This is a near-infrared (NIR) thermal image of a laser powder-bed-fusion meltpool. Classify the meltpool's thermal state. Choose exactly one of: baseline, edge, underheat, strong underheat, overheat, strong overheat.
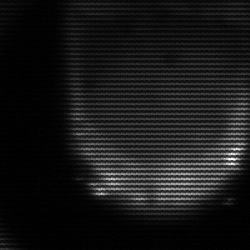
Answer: edge